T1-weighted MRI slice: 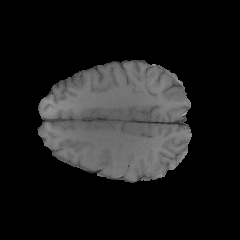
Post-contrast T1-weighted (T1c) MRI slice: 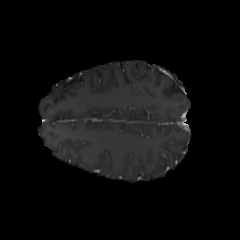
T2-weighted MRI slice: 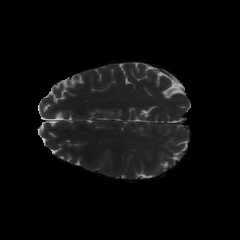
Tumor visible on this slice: no